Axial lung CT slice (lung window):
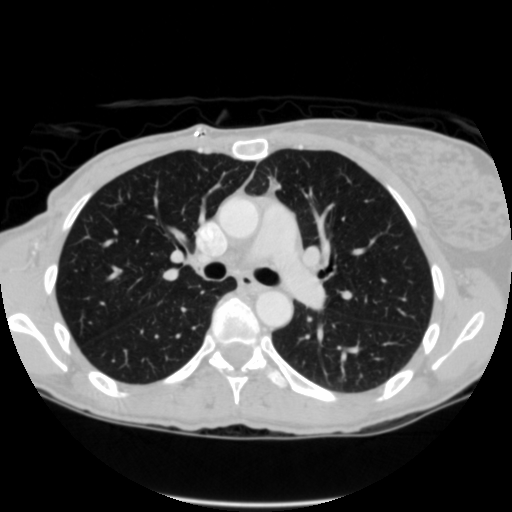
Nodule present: no